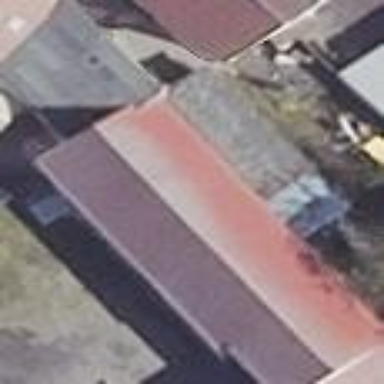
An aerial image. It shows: Shed building.